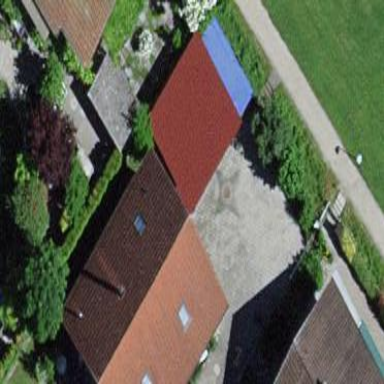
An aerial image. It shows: Garage building.